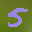
Label: 5